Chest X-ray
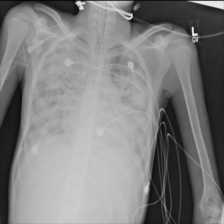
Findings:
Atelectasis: negative
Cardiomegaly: negative
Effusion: negative
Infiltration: positive
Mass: negative
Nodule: negative
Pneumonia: negative
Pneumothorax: negative
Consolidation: negative
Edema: negative
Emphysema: negative
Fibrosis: negative
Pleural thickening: negative
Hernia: negative